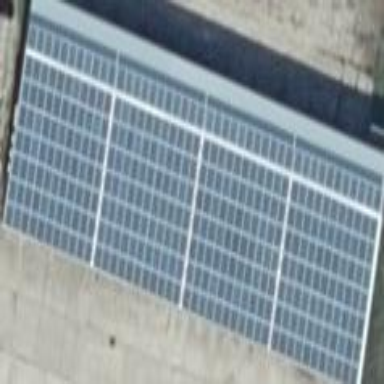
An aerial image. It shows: Building equipped with small solar photovoltaic panel for generating electricity.